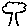
Label: tree